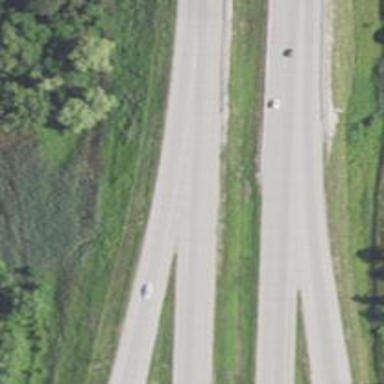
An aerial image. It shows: Asphalt motorway link.